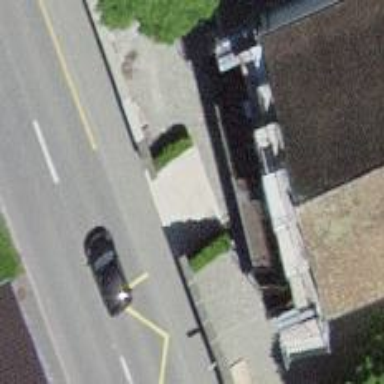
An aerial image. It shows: Set of steps on the road.